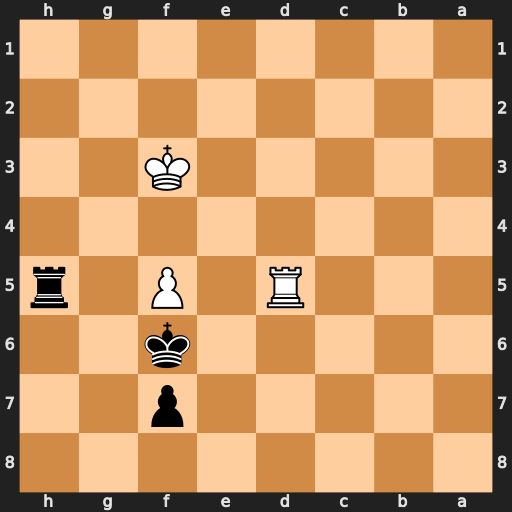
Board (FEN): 8/5p2/5k2/3R1P1r/8/5K2/8/8
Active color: b
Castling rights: -
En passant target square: -
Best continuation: Rxf5+ Rxf5+ Kxf5